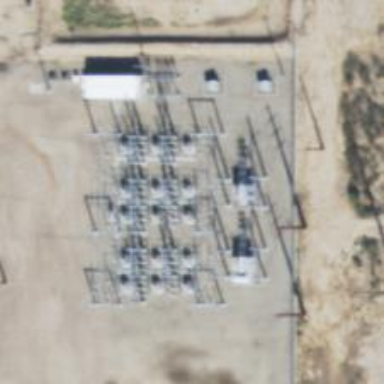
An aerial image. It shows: Switch for power supply.